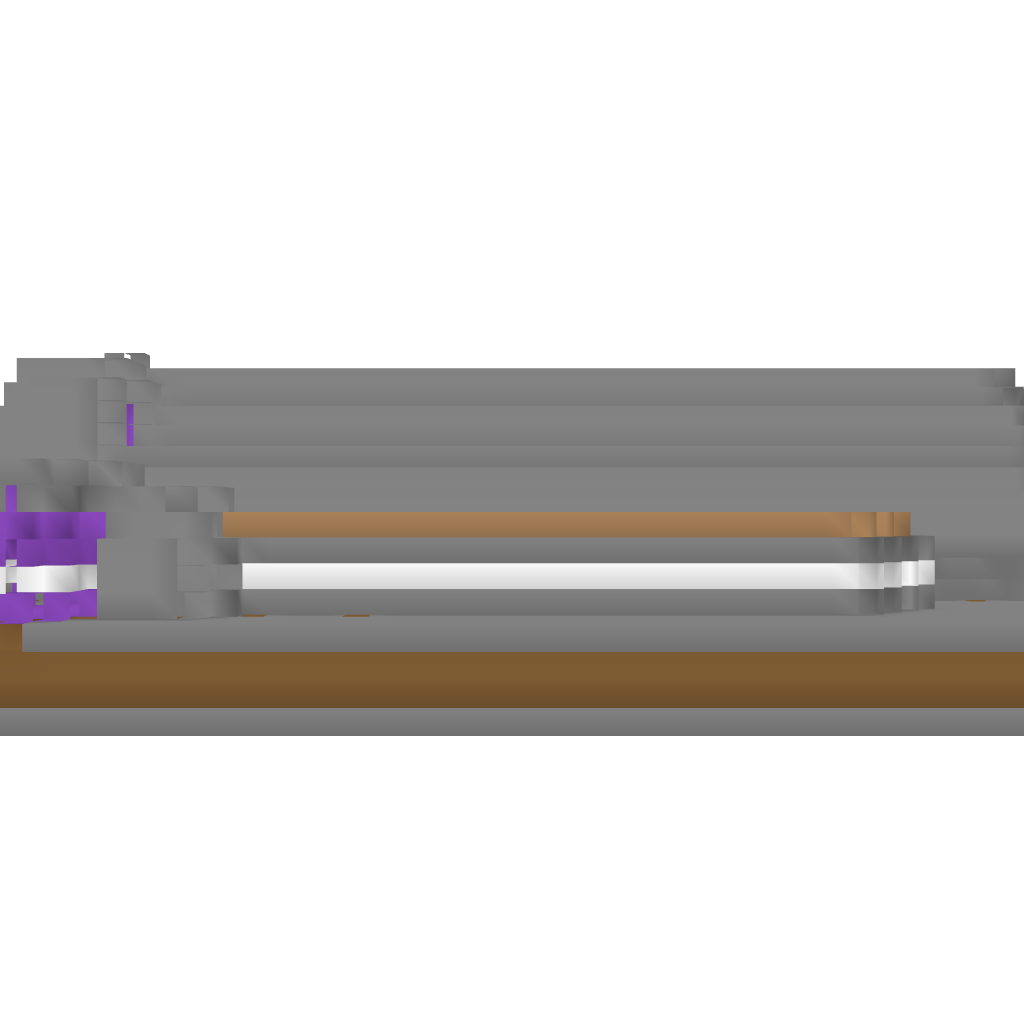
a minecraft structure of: Nether Hub bad low quality